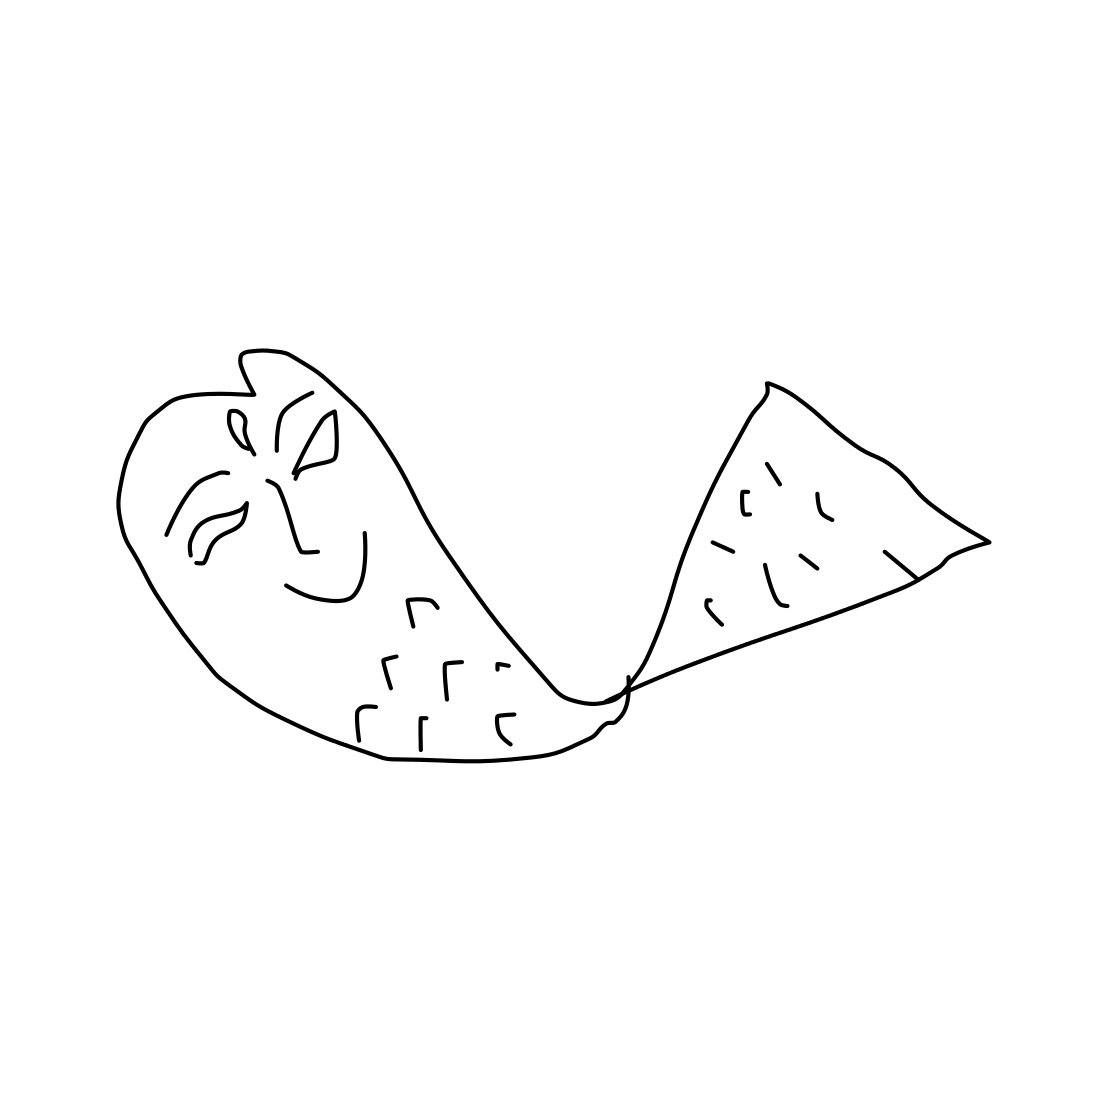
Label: mermaid